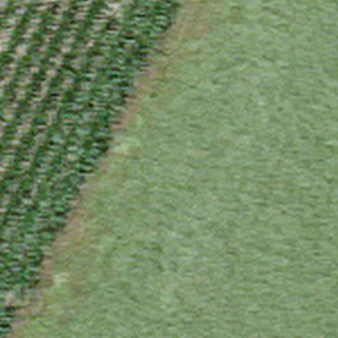
Label: other